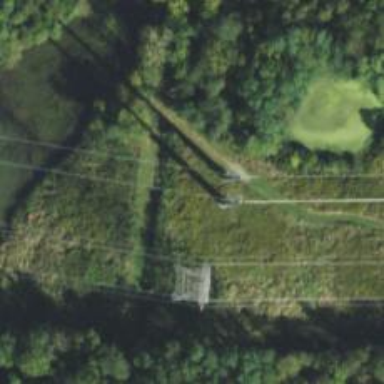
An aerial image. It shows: Lattice structure tower used for power distribution.